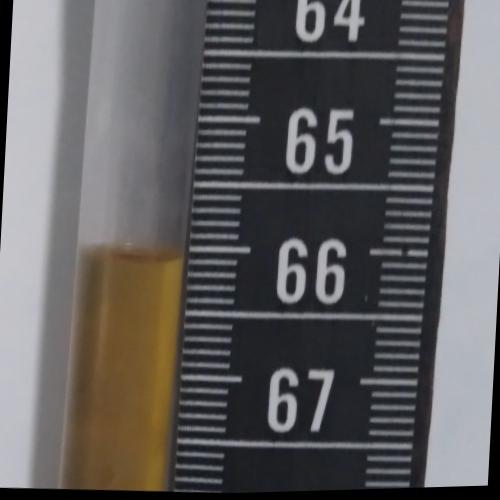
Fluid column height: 66.1 cm